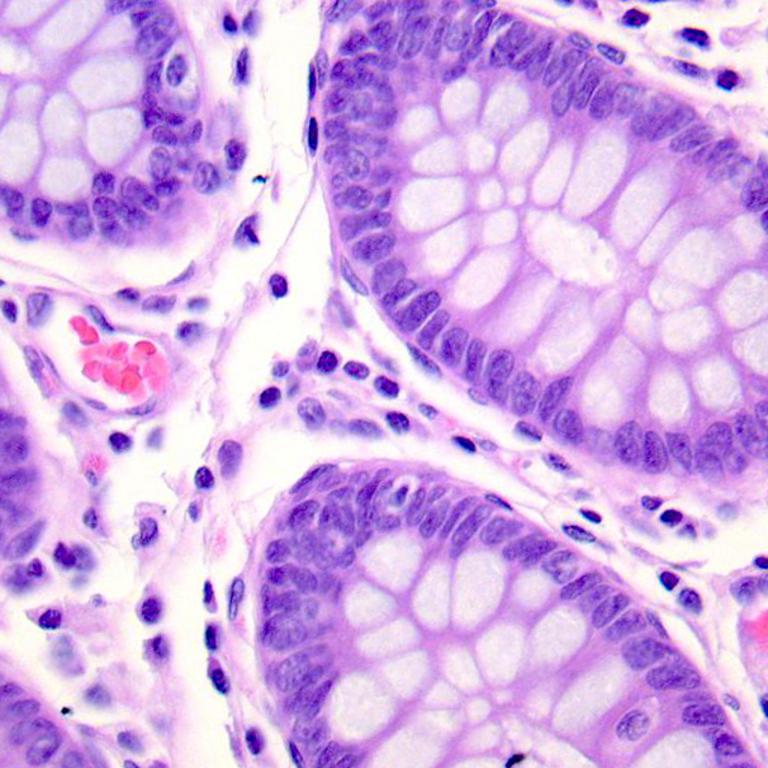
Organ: colon
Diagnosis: benign